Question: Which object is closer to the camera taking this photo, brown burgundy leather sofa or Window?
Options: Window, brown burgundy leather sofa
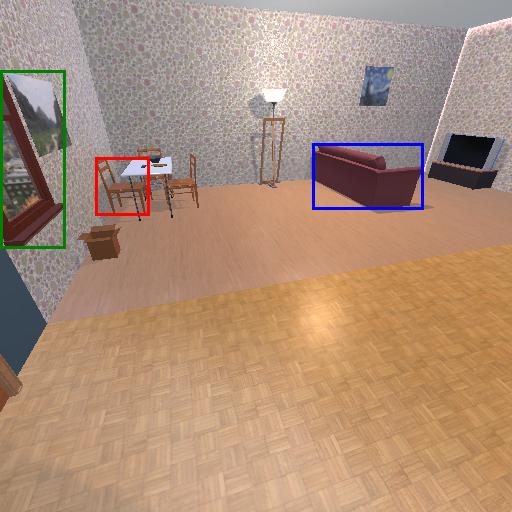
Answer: Window